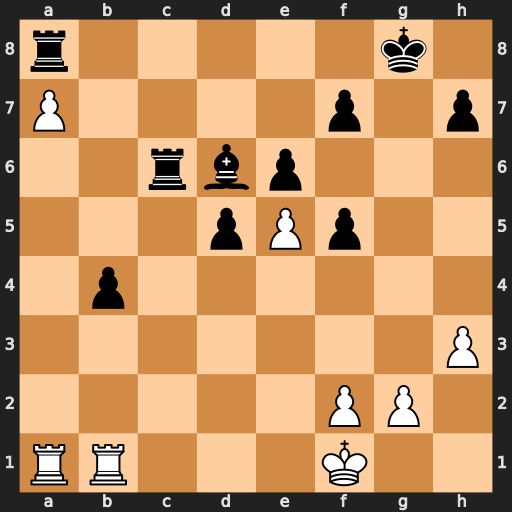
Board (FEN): r5k1/P4p1p/2rbp3/3pPp2/1p6/7P/5PP1/RR3K2
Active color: w
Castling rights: -
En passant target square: -
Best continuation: exd6 Rxd6 Rxb4